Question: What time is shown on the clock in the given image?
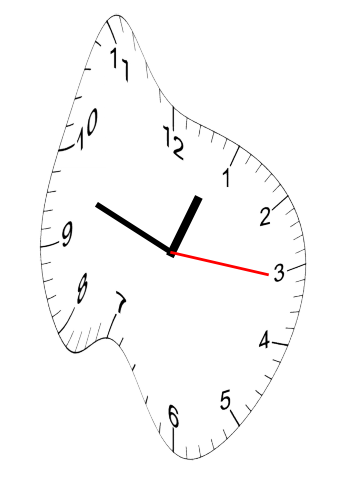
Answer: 12:48:16